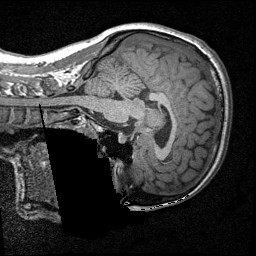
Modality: T1w
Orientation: sagittal
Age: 18
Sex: female
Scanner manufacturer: siemens
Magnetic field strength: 3 T
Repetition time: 1.64 s
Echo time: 0.00234 s